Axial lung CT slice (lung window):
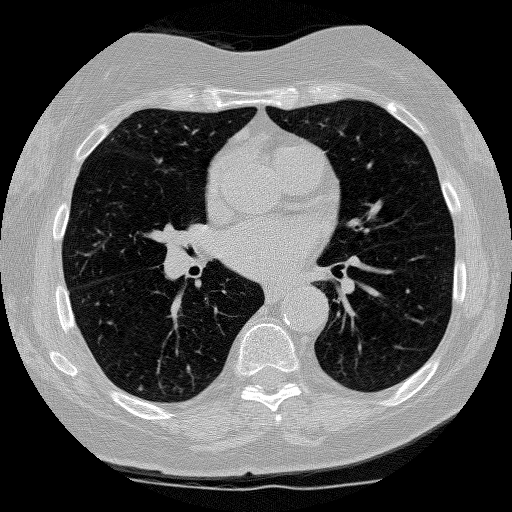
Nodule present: no